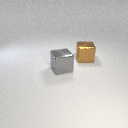
large brown metal cube to the right of large gray metal cube